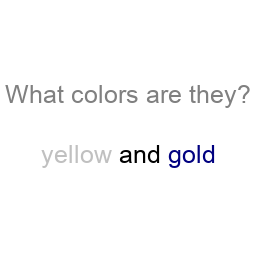
Color: silver, navy
Color name shown: yellow, gold
Background color: white
Question text color: gray